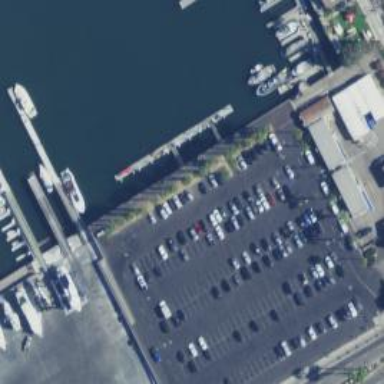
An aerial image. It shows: Man-made pier.